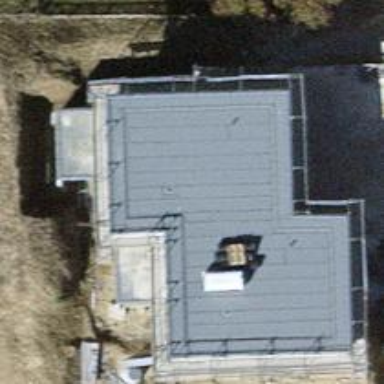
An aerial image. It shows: House with flat silver roof.